You are looking at the short-time Fourier spectrogram of a rotating shaft's vibration signal. Diagnose the rotating machine from this image, choosing from: normal, misalignment, unbalance, looseness.
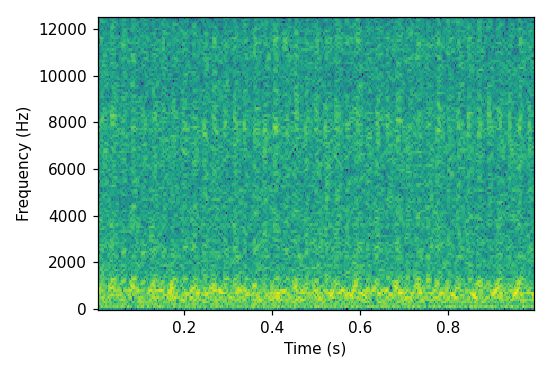
Answer: misalignment